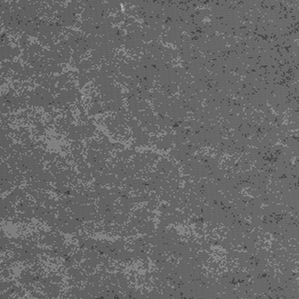
Label: frost